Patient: sex F, age 67
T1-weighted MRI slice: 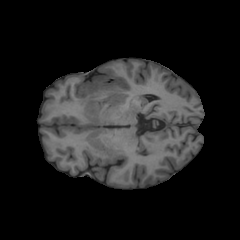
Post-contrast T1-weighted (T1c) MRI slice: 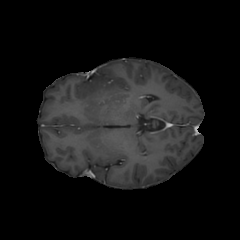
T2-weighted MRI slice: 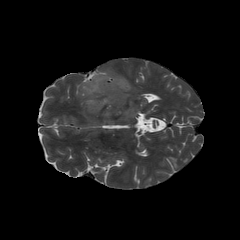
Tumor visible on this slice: yes
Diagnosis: Glioblastoma, IDH-wildtype
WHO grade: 4